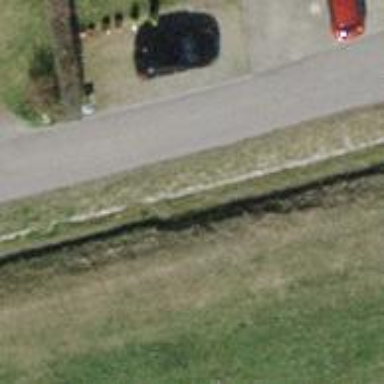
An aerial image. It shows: Residential road with asphalt surface.